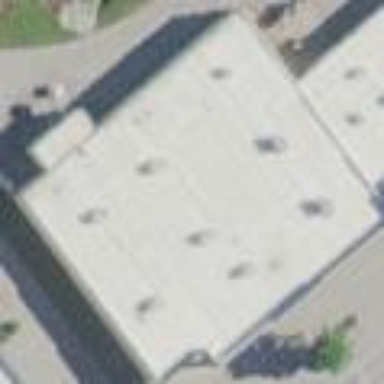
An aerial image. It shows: Retail building.